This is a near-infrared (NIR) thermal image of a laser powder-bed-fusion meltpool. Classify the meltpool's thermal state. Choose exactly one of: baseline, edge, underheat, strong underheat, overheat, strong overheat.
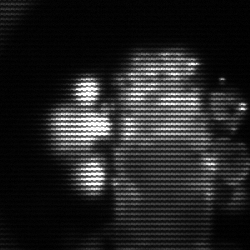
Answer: strong underheat